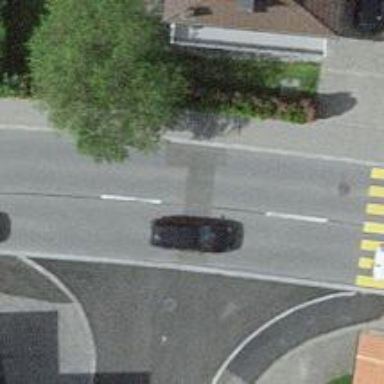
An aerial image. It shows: Unclassified road with asphalt surface.